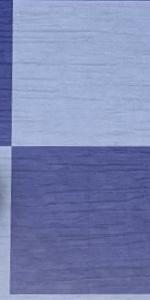
Label: Empty